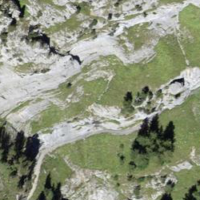
EUNIS habitat code: 23
Species observed at this site:
Papilio machaon
Saxifraga aizoides
Erinus alpinus
Anthericum ramosum
Vanessa cardui